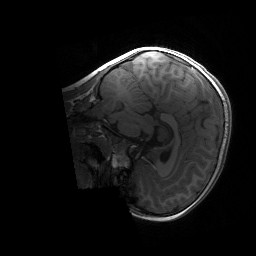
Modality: T1w
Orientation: sagittal
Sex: female
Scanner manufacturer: siemens
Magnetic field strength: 3 T
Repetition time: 1.9 s
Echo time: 0.00243 s